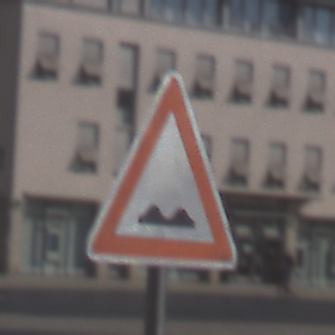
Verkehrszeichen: UnebeneFahrbahn
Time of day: MorningAfternoon
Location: Outdoor (Urban)
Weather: Clear
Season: NotSpecified
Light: Natural